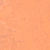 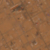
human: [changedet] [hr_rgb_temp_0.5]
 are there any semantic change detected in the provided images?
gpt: Desert left the place to urbanization.